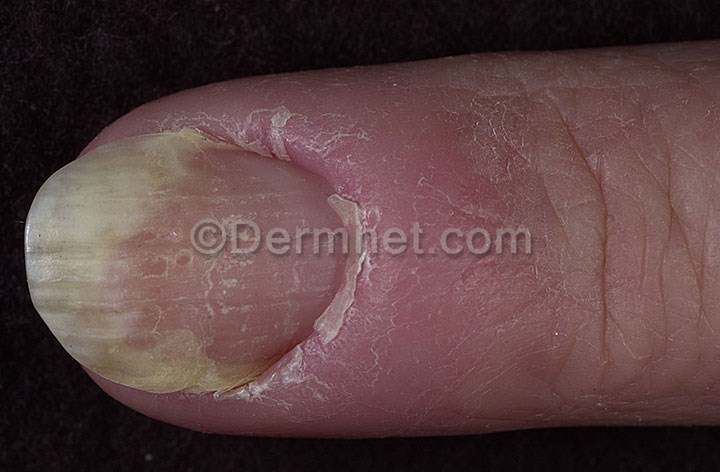
Disease: Nail Fungus and other Nail Disease